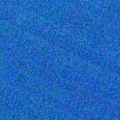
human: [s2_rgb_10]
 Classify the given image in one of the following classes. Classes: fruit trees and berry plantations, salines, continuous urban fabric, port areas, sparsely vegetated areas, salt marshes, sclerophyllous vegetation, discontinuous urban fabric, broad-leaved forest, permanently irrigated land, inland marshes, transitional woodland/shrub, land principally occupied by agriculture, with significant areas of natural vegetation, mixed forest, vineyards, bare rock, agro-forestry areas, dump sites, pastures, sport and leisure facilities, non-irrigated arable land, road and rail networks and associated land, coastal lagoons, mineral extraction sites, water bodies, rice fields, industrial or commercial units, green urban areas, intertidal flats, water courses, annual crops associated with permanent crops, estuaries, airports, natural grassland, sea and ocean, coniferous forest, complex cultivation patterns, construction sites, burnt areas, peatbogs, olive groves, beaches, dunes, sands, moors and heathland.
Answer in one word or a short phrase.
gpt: sea and ocean